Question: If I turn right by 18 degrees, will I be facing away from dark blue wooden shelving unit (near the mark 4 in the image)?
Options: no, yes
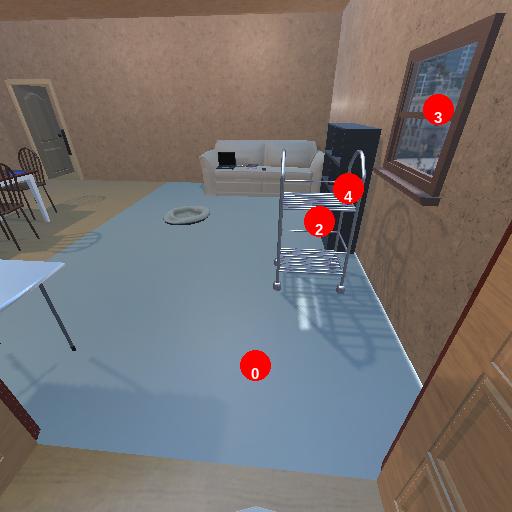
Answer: no